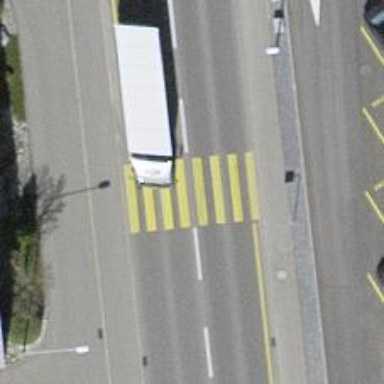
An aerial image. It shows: Pedestrian crossing with zebra markings on footway.